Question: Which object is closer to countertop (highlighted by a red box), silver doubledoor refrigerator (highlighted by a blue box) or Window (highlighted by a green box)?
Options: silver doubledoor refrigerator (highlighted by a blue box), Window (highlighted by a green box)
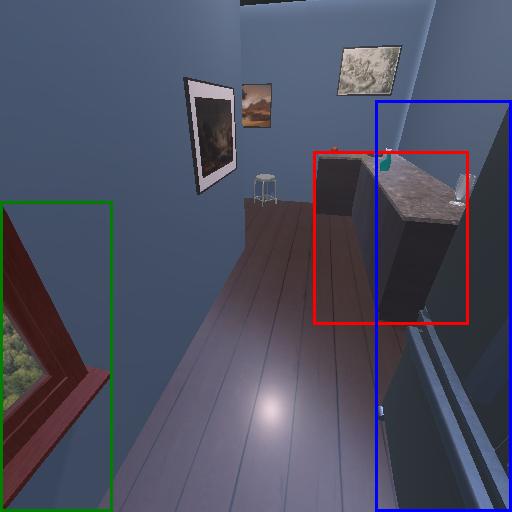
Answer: silver doubledoor refrigerator (highlighted by a blue box)